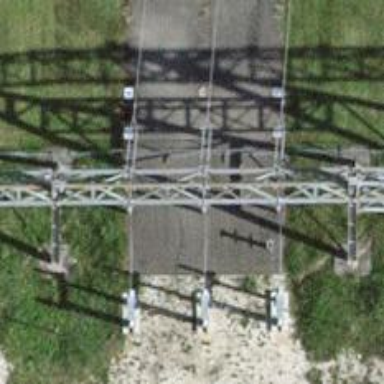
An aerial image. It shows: Insulator used in power systems.